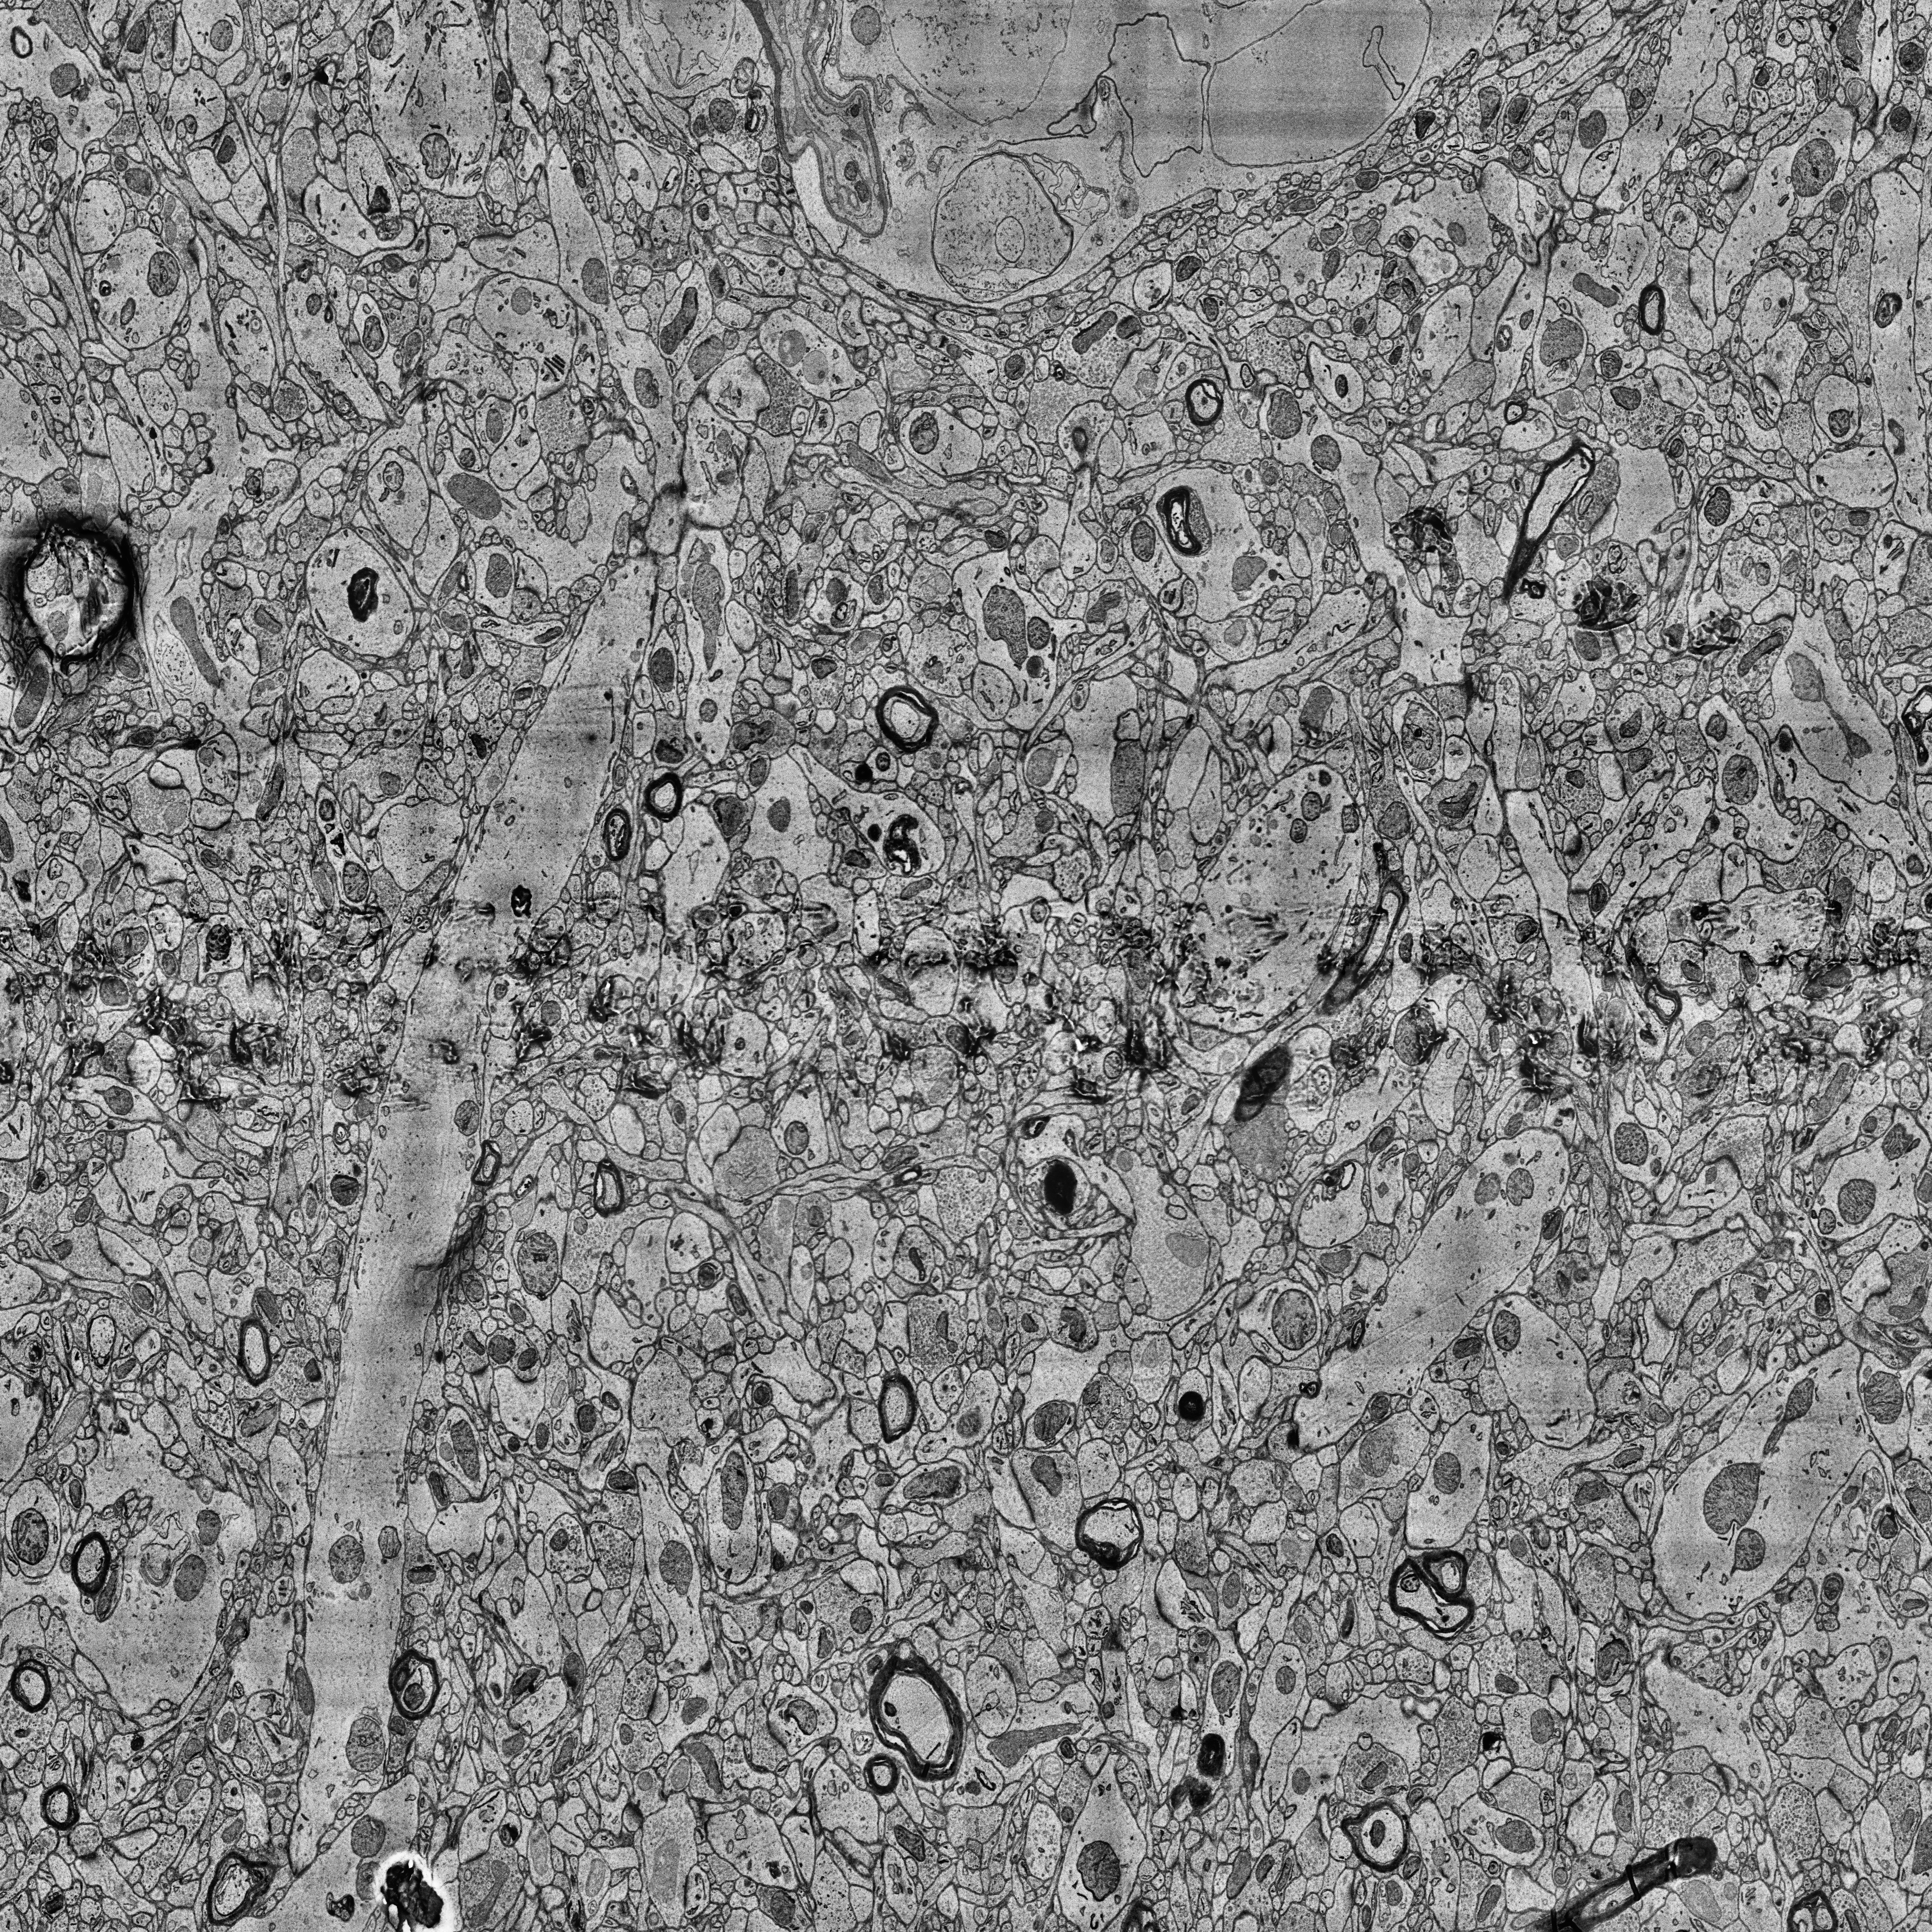
Electron microscopy slice of human cortex tissue
Slice depth (z): 83
Mitochondria instances in slice: 480